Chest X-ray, PA view. Patient: 49 years old, sex M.
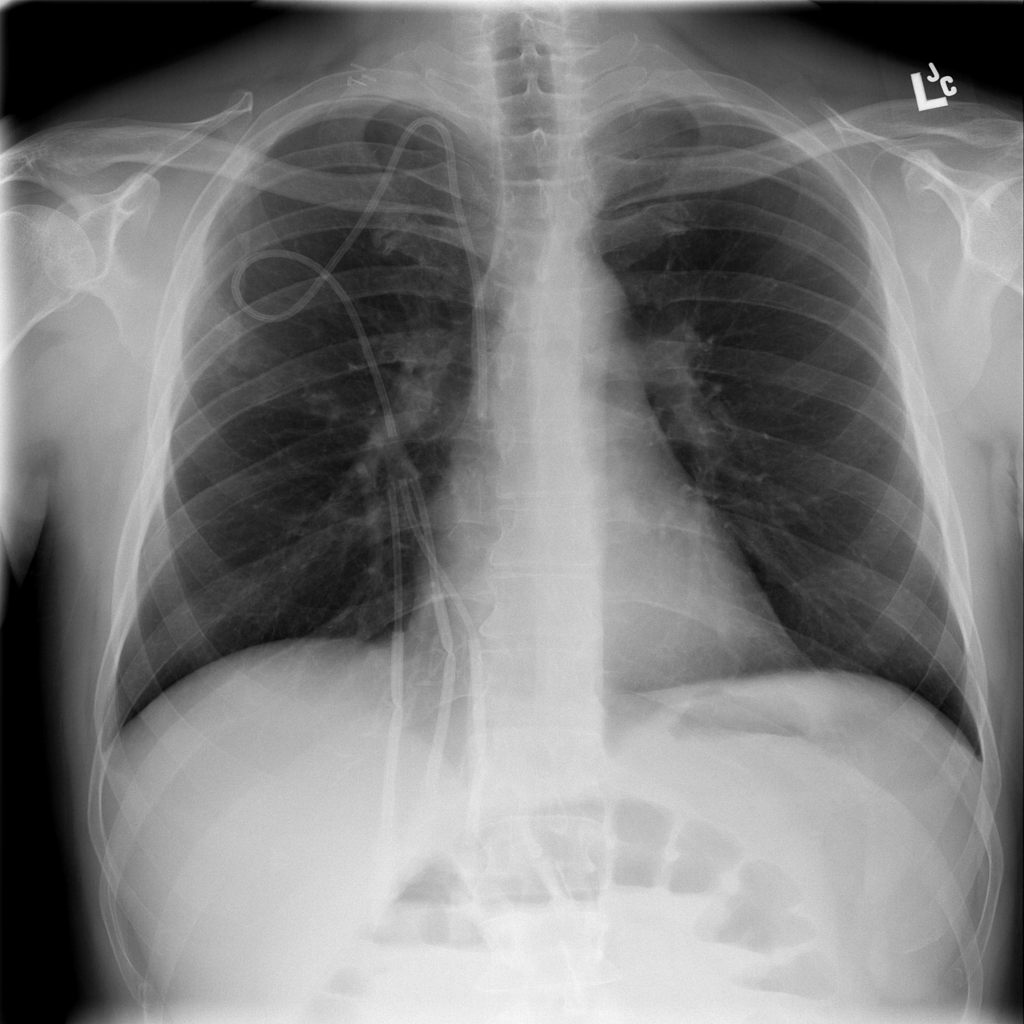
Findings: No Finding